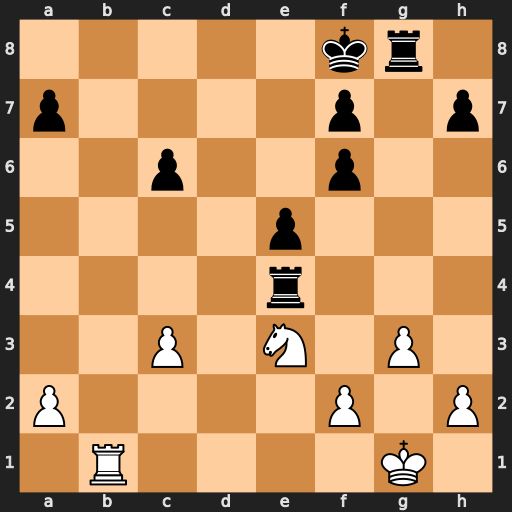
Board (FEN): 5kr1/p4p1p/2p2p2/4p3/4r3/2P1N1P1/P4P1P/1R4K1
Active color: w
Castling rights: -
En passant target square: -
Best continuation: Nf5